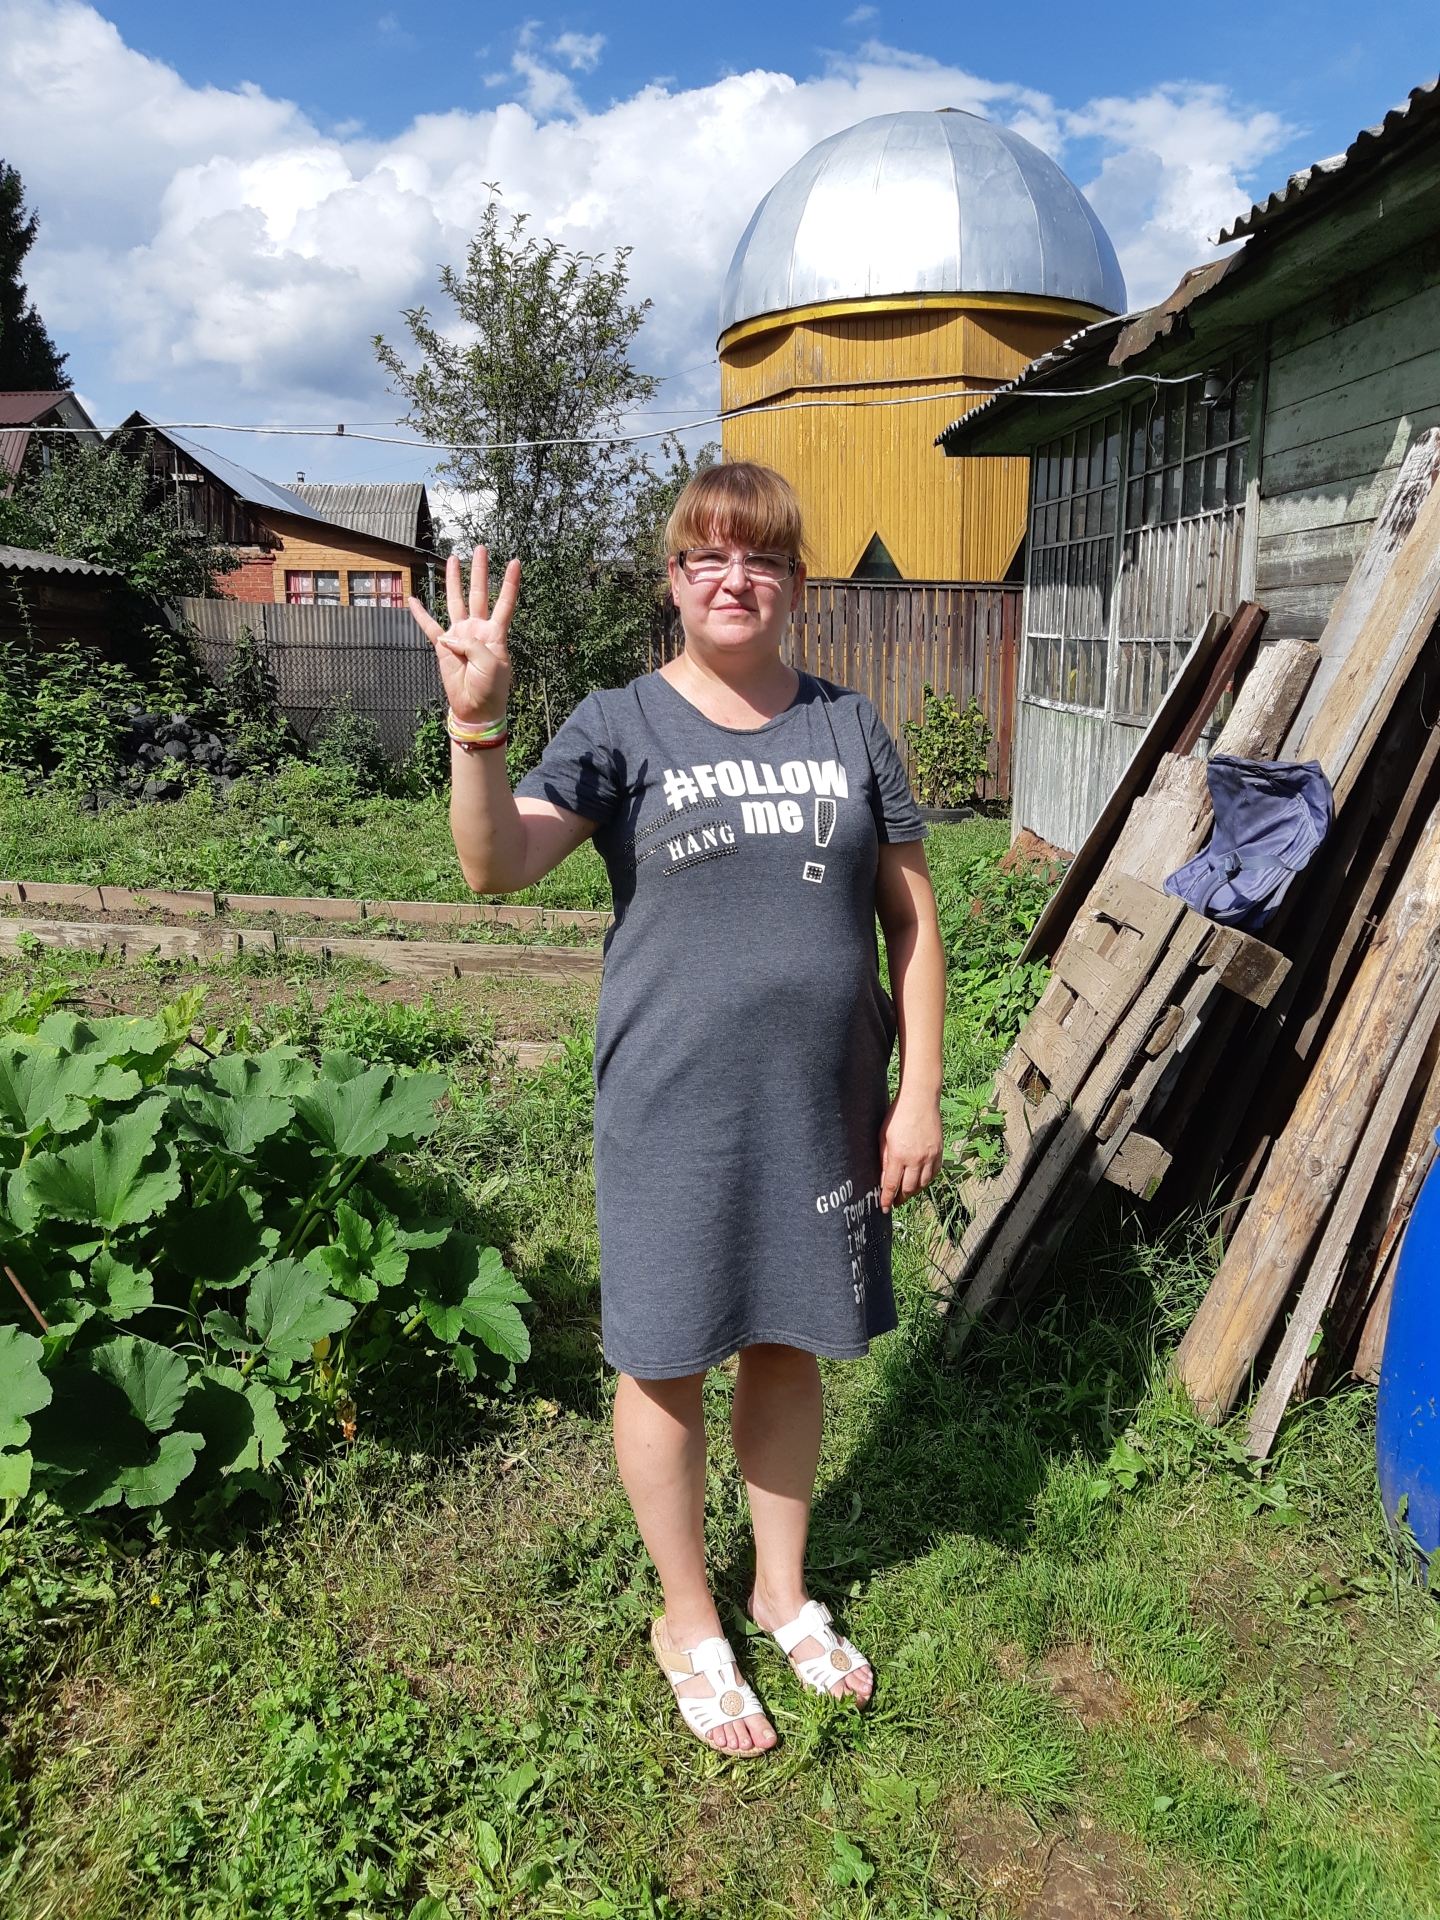
Label: clear